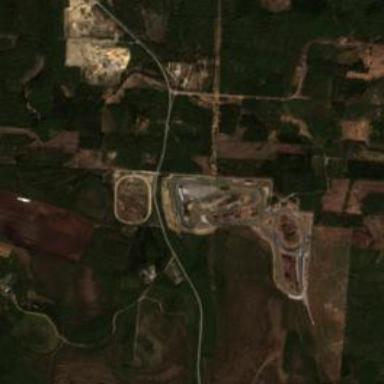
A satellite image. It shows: Sports center focused on motor sports.